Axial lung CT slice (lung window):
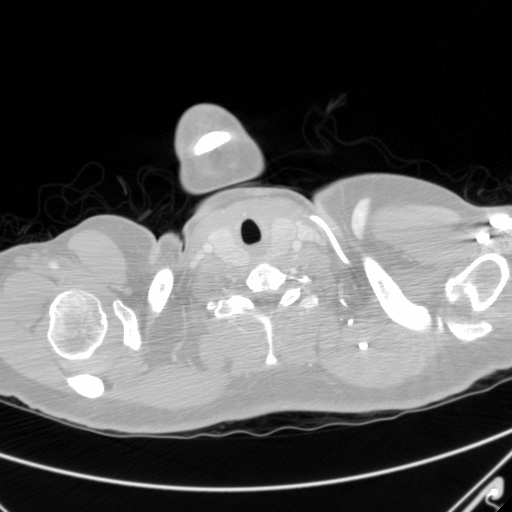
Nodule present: no